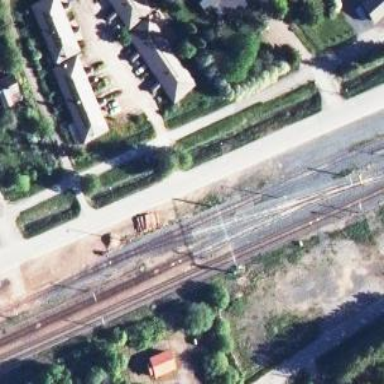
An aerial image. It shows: Railway signal.